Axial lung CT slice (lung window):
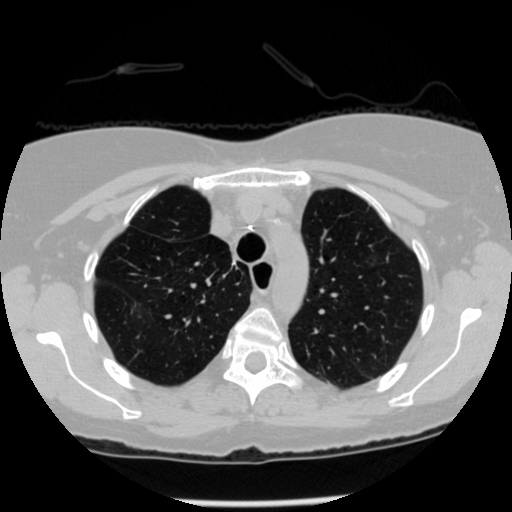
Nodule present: no